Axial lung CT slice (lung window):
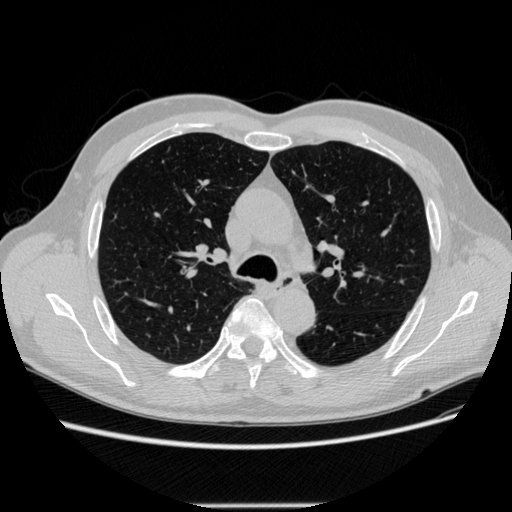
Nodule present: no